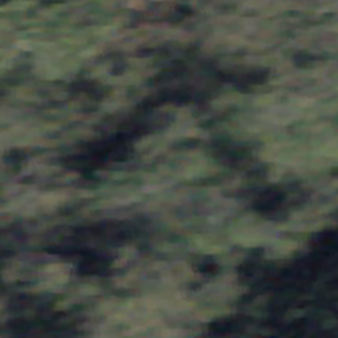
Label: other